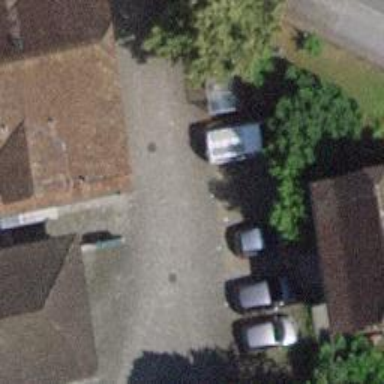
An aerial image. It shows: Parking area with surface.